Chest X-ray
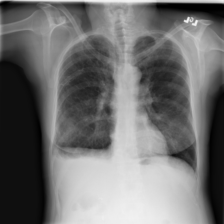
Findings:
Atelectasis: negative
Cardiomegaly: negative
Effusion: negative
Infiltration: negative
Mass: negative
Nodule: negative
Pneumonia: negative
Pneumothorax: negative
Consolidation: negative
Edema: negative
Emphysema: negative
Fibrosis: negative
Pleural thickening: negative
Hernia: negative